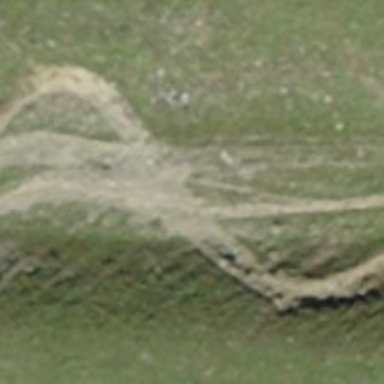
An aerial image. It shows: Path on the ground.